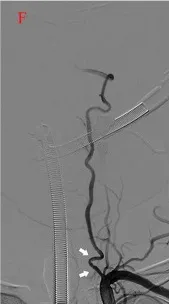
(F) The final run showing the minor spasms in the initial segment of the left VA (arrow). DAC, Distal Access Catheter; PICA, Posterior Inferior Cerebellar Artery; VA, Vertebral Artery.
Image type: radiology (x_ray)